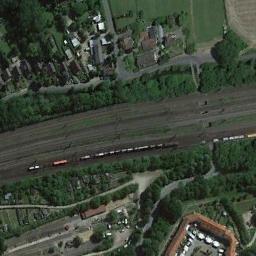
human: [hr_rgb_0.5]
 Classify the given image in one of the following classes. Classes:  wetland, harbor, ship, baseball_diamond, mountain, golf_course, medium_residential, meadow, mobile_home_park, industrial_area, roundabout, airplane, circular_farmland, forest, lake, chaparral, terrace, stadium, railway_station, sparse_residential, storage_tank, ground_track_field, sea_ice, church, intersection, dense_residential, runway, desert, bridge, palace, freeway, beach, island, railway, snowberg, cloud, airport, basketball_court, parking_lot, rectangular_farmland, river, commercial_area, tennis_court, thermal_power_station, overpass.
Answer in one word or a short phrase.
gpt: railway